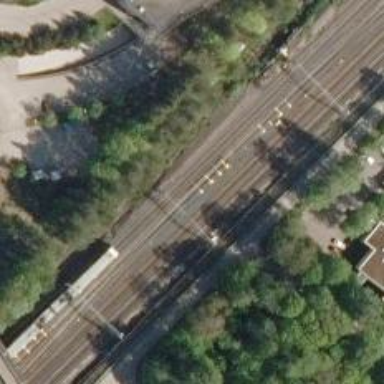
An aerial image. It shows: Continuous rail railway with electrified contact line.